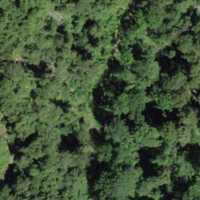
EUNIS habitat code: 41
Species observed at this site:
Melittis melissophyllum